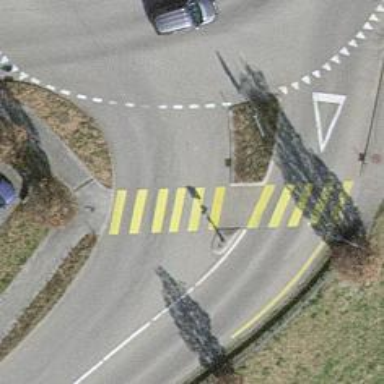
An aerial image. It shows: Uncontrolled zebra crossing with central island.